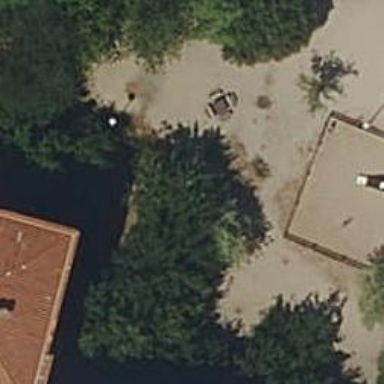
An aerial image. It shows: Picnic table located in leisure land area.